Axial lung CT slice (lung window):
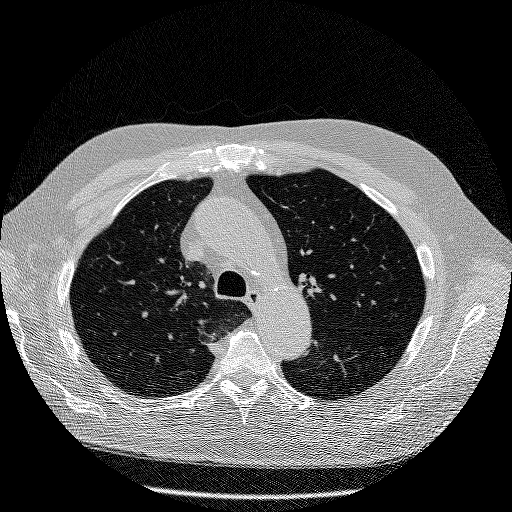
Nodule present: no